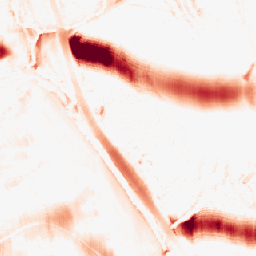
Category: morphological
Decomposition family: morphological_ellipse
Decomposition parameters: operation: opening
width: 50
height: 20
Upsampling method: nearest
Upsampling parameters: scale: 8
Upsampling scale: 8